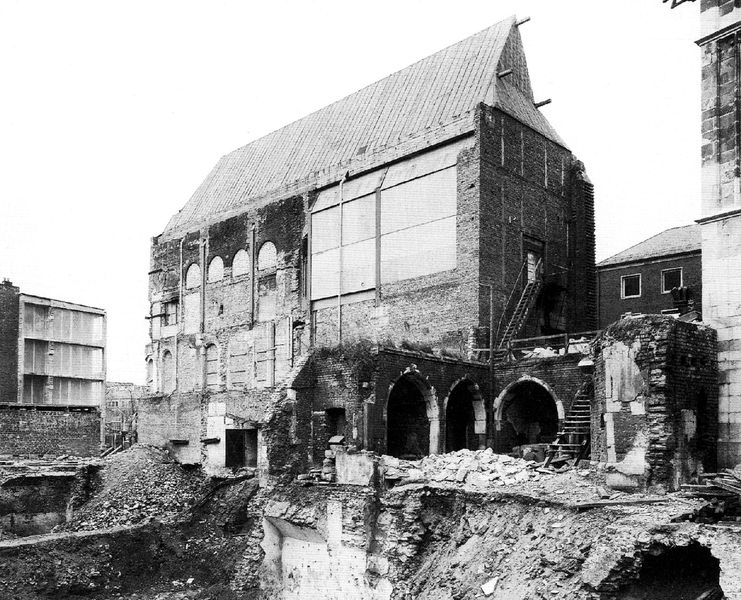
Titel: Köln, Rathaus, Hansasaal
Standort: Köln (EU - D - NRW)
Schlagwörter: weiß, stadt, fenster, glas, grau, schwarz, dach, gebäude, haus, wand, architektur, stein, steine, erde, häuser, boden, bogen, fassade, giebel, mauer, ziegel, geröll, grube, rundbogen, schutt, brand, krieg, leiter, schaden, treppe, zerstörung, stufen, foto, fotografie, bögen, keller, arkade, innenhof, ruine, untergrund, mauerwerk, scheibe, schwarz weiss, loch, ruinen, arkaden, rom, kaputt, mauern, zerstört, asche, bau, zerfall, abriss, baustelle, abgerissen, fundament, spitzgiebel, köln, bombe, überreste, einsturz, krater, grabung, sw, abruch, bombeneinschlag